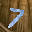
Label: 7